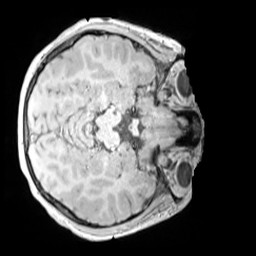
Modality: MP2RAGE
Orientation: axial
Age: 9
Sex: female
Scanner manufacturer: siemens
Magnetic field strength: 3 T
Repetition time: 4 s
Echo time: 0.00303 s